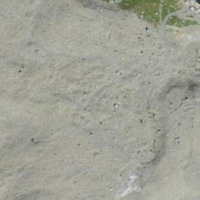
EUNIS habitat code: 48
Species observed at this site:
Tachymarptis melba
Montifringilla nivalis
Tichodroma muraria
Pyrrhocorax graculus
Aquila chrysaetos
Lagopus muta